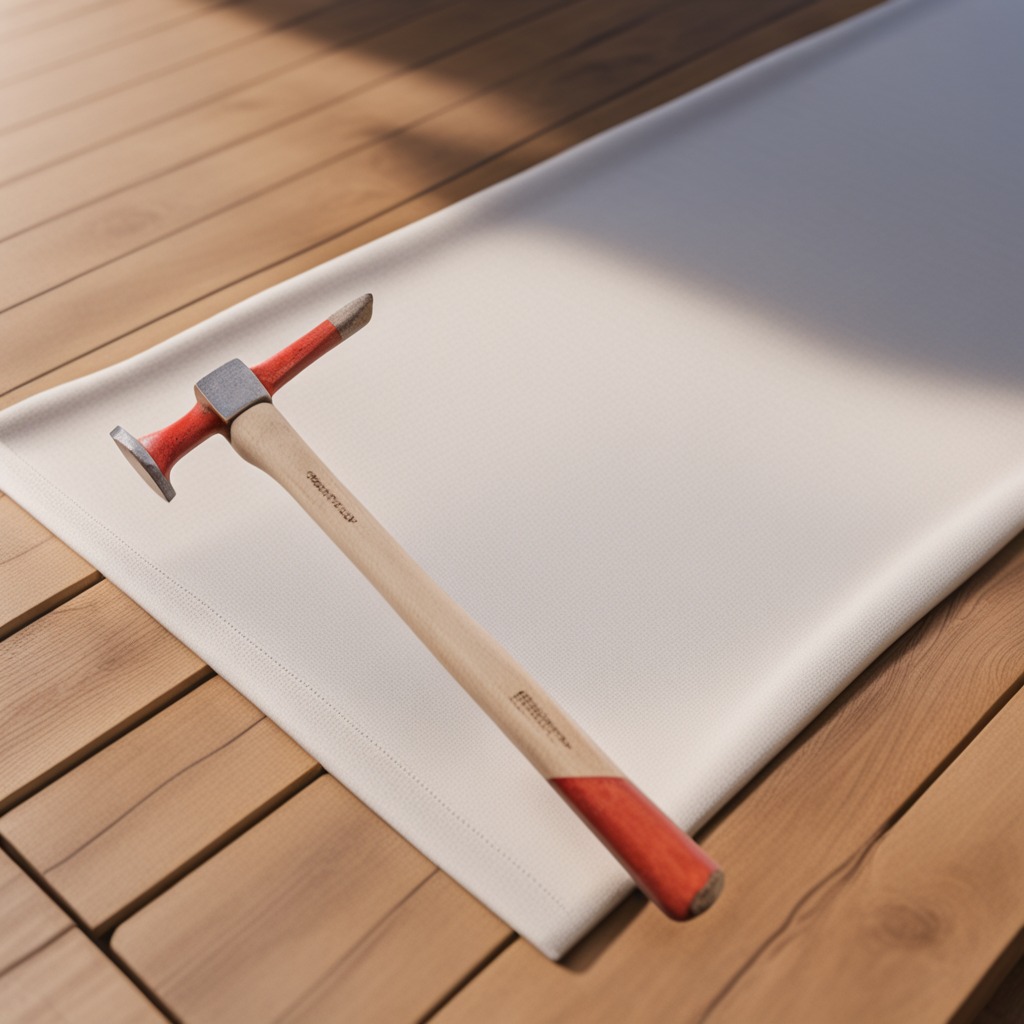
A hammer is lying on the wooden table.